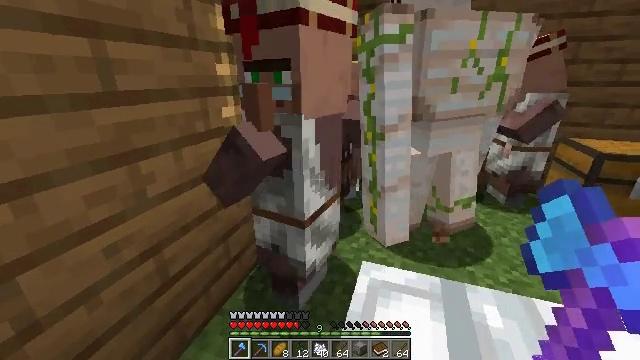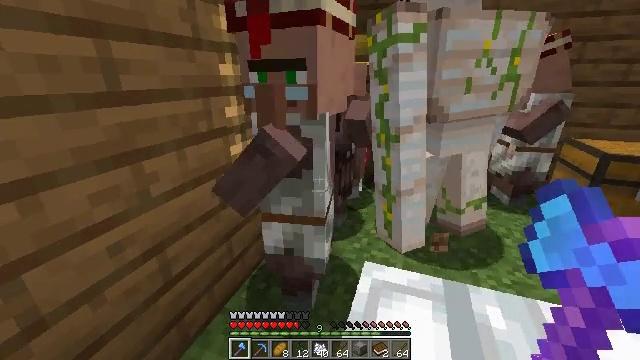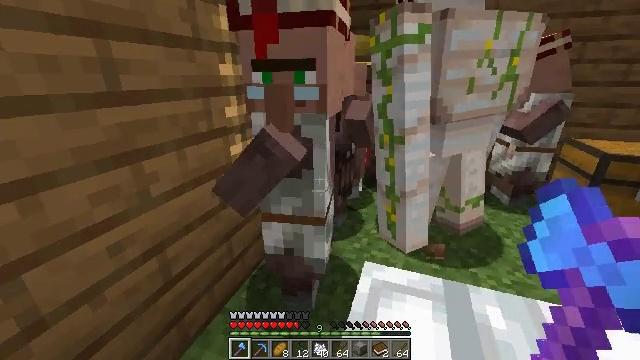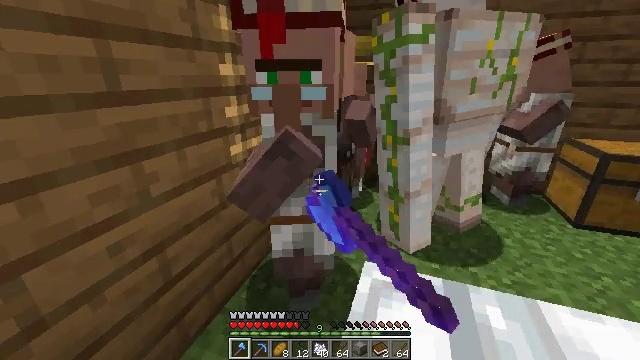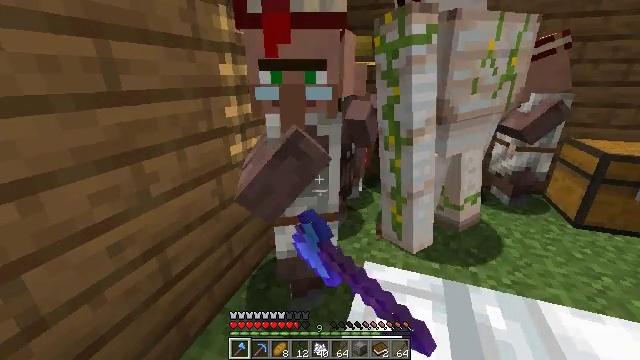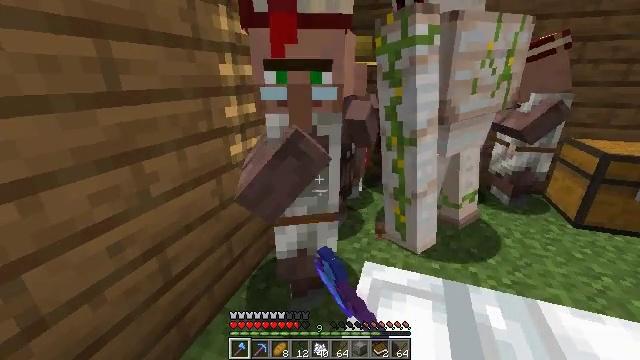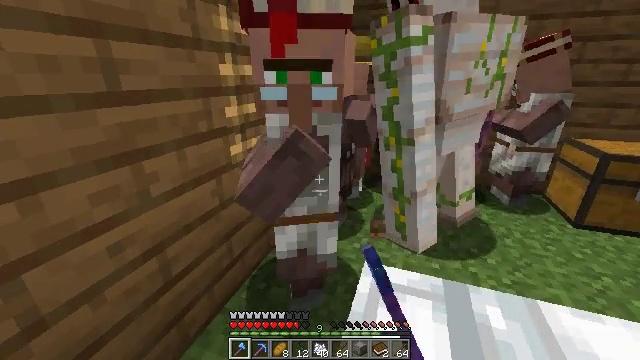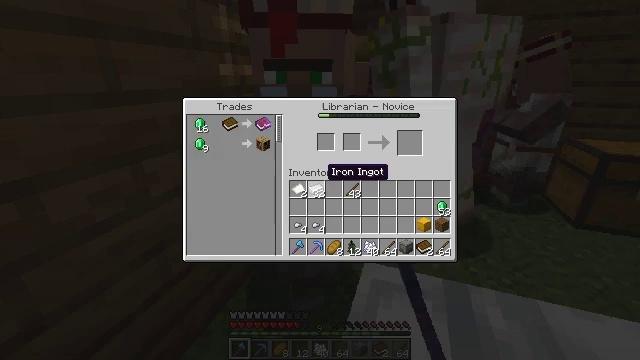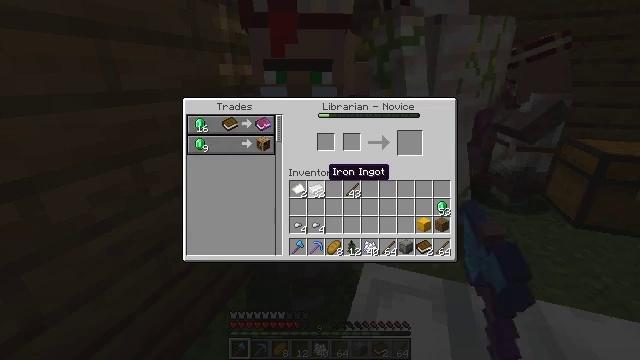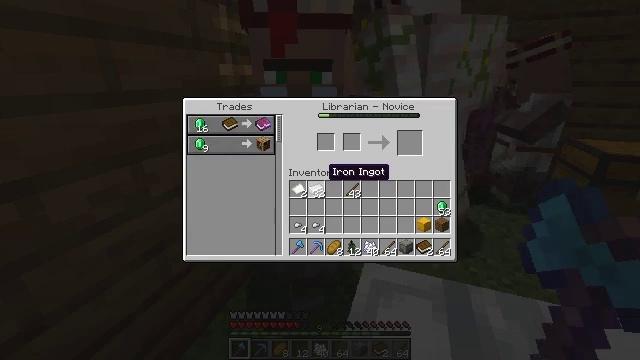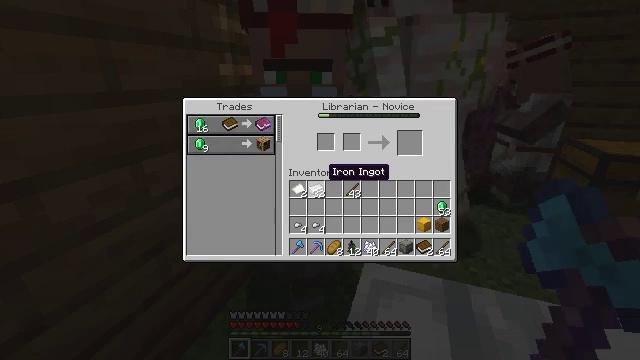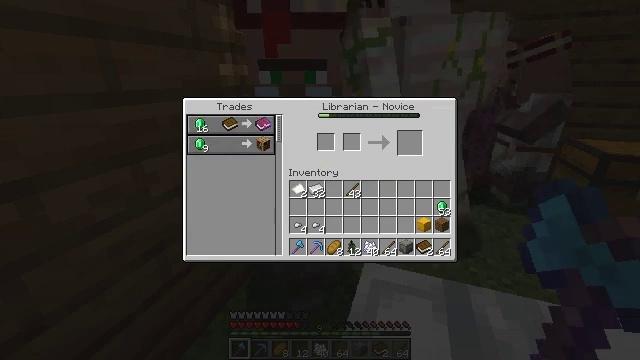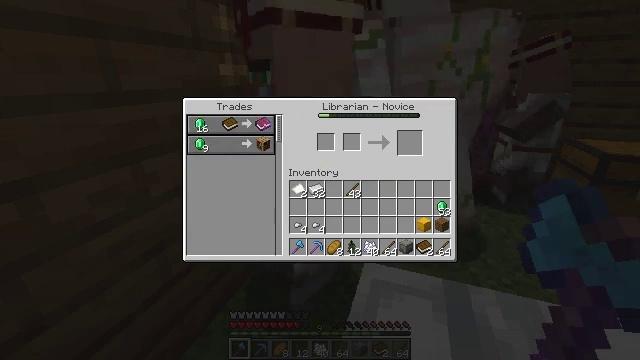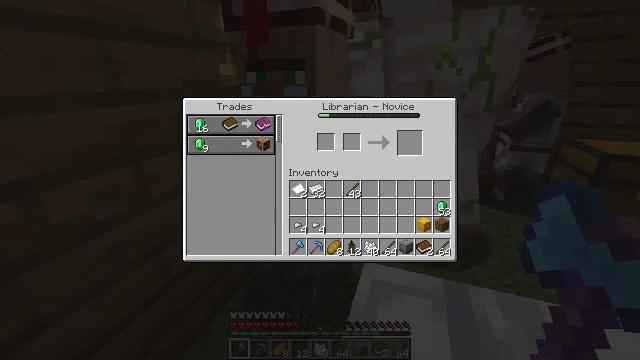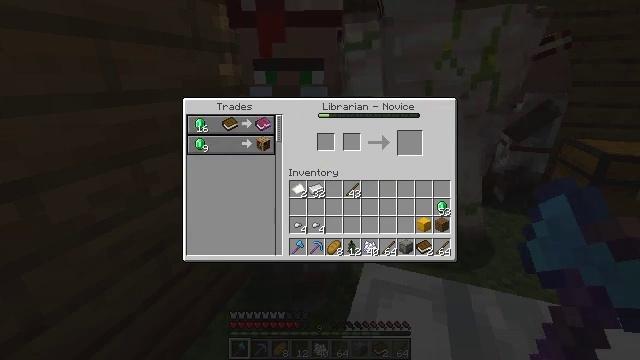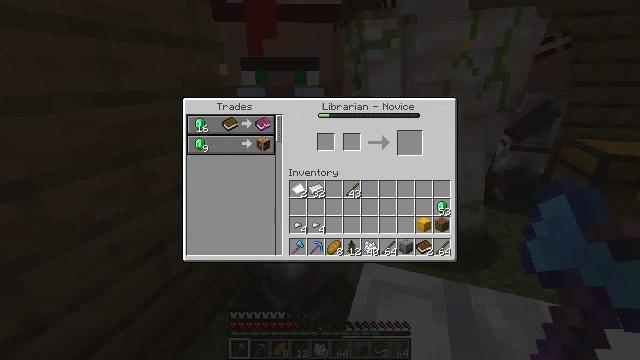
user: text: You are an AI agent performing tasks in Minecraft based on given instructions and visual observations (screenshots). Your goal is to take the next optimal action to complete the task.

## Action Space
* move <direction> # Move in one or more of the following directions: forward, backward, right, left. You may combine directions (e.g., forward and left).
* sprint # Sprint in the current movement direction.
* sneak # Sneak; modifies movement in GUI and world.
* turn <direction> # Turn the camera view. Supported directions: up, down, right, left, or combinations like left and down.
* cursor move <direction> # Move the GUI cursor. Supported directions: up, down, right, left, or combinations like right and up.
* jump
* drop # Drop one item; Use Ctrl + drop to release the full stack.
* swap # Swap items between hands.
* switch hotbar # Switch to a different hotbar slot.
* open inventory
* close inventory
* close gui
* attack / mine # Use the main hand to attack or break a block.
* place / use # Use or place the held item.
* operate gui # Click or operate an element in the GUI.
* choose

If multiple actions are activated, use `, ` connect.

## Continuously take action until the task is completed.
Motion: motion action
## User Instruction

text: Create diamond boots using the crafting table.
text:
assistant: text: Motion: no_op
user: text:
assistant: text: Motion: use / place
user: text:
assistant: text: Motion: use / place
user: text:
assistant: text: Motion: use / place
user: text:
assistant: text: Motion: use / place
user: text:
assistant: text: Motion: no_op
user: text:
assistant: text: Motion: open gui
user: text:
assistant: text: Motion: no_op
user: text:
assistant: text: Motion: no_op
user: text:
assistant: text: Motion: no_op
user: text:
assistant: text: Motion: no_op
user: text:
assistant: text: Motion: no_op
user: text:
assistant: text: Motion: no_op
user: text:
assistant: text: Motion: no_op
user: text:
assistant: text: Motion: cursor move left and up
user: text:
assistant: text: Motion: cursor move left and up
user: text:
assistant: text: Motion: cursor move up
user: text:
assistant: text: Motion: cursor move up
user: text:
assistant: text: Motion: no_op
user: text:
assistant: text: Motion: no_op
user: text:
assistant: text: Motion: no_op
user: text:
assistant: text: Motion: no_op
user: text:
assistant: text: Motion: no_op
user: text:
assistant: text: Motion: no_op
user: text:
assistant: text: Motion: no_op
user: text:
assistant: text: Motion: no_op
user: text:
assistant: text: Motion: no_op
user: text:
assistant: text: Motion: no_op
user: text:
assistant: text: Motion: no_op
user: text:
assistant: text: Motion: no_op